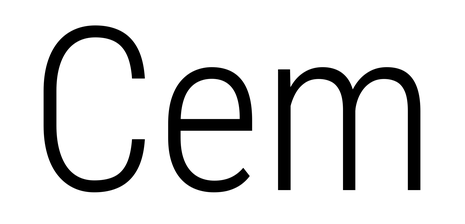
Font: Roboto_Condensed_Light